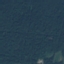
Label: Forest